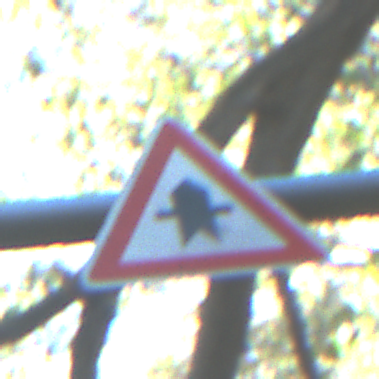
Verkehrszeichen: Vorfahrt
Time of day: MorningAfternoon
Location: Outdoor (Nature)
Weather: Clear
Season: NotSpecified
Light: Natural